Question: The question I have is that when the keyboard comes up, there is a small clear bar that appears under it. I've tried checking this in various other programs and it holds true there as well, except safari. Is there any way to either remove this bar and extend the keyboard itself or at least recolor the bar so that it blends in?
I just don't like the feel of how it is done.
I have included the picture of the keyboard in the calendar app where it shows the clear area.

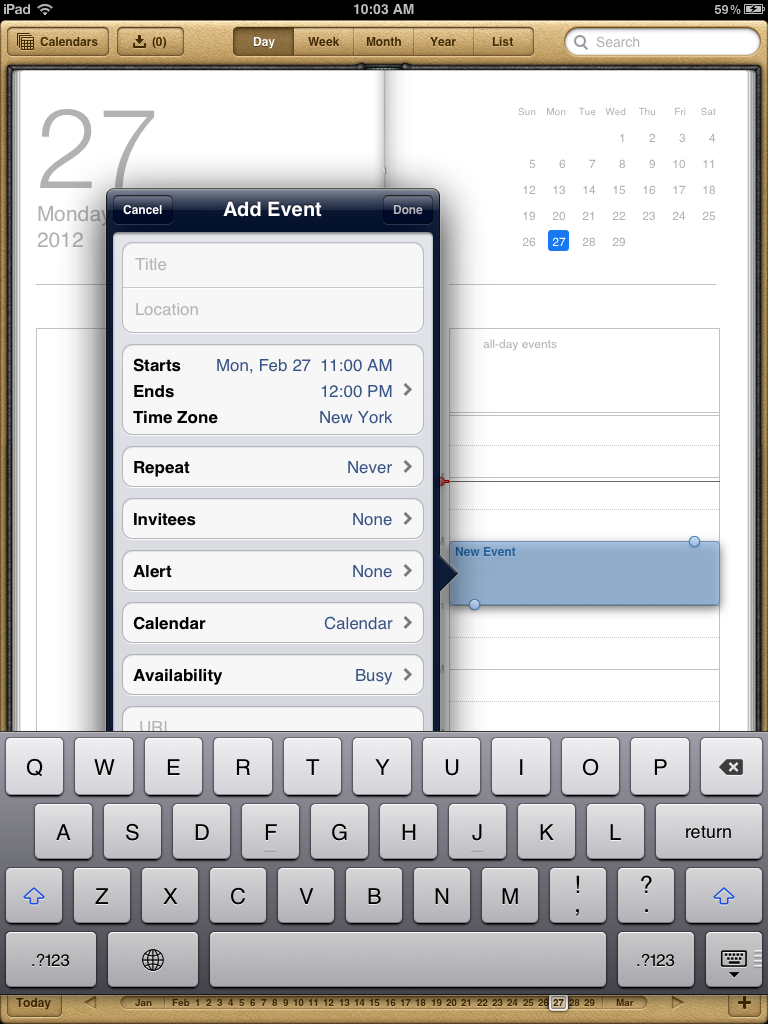
Answer: That's a user controlled setting: you can move the keyboard up and down by holding down on the "hide keyboard" button then dragging. You've probably done that by accident and the iPad has remembered your setting.